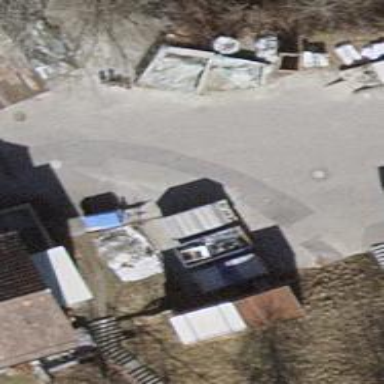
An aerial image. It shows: Alleyway designated as service road.